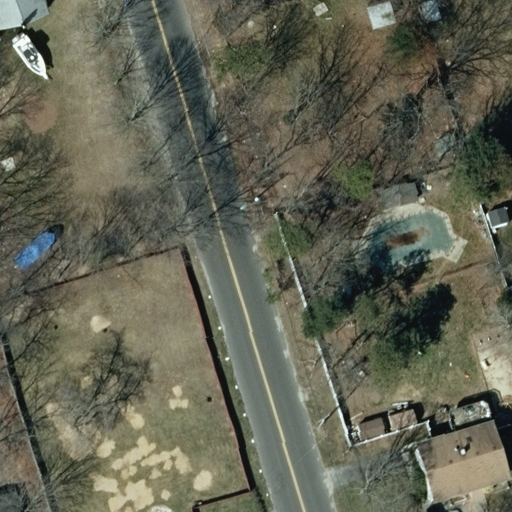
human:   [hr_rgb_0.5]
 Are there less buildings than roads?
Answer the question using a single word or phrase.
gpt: no

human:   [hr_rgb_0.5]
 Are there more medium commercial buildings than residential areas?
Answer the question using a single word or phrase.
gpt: no

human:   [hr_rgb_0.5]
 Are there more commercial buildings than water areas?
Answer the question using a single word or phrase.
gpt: no

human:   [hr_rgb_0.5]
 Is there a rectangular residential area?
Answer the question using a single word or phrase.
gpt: yes

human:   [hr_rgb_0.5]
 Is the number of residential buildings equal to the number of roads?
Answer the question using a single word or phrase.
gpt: no

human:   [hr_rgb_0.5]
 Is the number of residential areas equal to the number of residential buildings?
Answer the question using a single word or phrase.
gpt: no

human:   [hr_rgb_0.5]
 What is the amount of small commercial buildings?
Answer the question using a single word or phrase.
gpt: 0

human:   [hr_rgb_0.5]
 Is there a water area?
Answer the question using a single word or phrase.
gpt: no

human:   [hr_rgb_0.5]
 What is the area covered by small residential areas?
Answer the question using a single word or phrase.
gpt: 0m2

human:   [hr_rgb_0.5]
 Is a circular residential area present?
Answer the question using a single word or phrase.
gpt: no

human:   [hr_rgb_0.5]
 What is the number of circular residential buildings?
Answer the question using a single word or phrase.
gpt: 0

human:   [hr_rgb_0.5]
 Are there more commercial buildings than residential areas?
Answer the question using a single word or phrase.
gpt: no

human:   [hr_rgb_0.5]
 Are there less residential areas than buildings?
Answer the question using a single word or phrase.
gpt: yes

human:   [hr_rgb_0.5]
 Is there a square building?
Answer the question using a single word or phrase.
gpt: no

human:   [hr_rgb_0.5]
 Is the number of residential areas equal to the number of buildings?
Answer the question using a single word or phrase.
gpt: no

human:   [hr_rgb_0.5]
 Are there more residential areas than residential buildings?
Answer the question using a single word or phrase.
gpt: no

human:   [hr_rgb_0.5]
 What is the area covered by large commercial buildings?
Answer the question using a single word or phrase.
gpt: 0m2

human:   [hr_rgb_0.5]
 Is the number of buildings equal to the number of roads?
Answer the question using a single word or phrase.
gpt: no

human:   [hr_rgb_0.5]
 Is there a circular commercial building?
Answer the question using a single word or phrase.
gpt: no

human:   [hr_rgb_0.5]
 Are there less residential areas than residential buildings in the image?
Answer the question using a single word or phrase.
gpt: yes

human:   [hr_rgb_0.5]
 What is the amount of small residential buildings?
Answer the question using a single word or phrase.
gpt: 2

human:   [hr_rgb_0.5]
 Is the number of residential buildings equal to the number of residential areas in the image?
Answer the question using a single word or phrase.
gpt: no

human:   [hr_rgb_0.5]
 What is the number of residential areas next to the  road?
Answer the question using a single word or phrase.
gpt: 1

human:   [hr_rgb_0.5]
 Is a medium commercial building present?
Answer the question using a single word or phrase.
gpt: no

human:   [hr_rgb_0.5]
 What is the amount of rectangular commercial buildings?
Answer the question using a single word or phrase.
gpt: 0

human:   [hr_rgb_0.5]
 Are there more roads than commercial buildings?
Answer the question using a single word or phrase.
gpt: yes

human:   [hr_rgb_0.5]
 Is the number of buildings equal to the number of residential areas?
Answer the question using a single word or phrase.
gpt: no

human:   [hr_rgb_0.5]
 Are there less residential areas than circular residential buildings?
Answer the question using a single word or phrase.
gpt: no

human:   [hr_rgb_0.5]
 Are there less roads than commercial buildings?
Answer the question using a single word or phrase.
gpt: no

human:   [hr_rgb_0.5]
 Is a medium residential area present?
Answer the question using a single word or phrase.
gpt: no

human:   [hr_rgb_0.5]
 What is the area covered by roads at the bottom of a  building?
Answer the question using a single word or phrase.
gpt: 0m2

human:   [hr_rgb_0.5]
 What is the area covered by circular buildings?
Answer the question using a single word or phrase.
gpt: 0m2

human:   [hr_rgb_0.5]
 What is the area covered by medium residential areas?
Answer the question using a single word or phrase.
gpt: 0m2

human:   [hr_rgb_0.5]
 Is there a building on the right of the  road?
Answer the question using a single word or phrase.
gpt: yes

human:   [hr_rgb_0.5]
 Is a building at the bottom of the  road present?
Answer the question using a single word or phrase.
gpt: yes

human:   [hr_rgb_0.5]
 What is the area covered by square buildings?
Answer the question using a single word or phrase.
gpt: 0m2